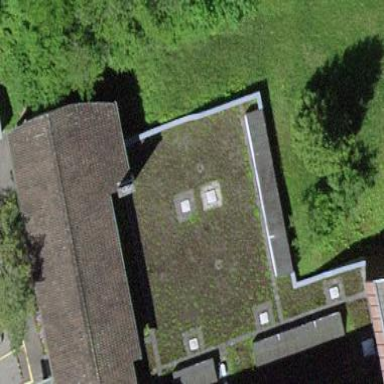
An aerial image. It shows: Hospital building.